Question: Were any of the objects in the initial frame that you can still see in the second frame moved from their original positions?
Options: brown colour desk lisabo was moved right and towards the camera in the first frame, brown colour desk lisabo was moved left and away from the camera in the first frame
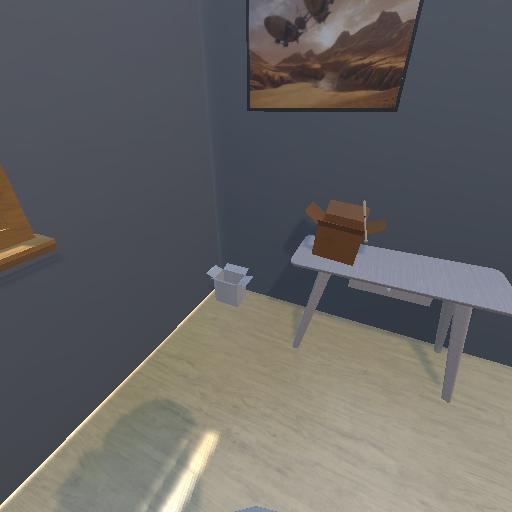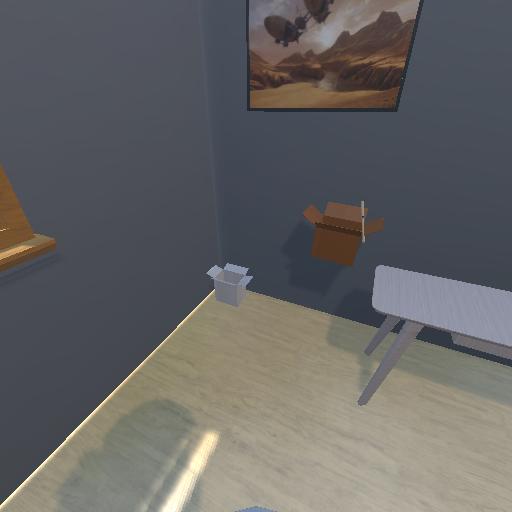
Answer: brown colour desk lisabo was moved right and towards the camera in the first frame